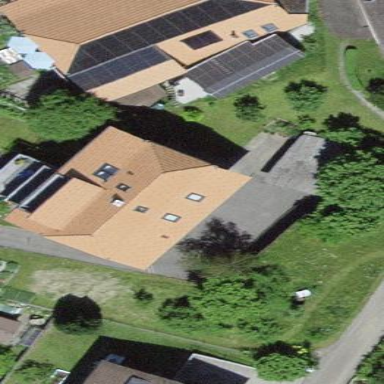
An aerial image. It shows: Residential building.